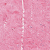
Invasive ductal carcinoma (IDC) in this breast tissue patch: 0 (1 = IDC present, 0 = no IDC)